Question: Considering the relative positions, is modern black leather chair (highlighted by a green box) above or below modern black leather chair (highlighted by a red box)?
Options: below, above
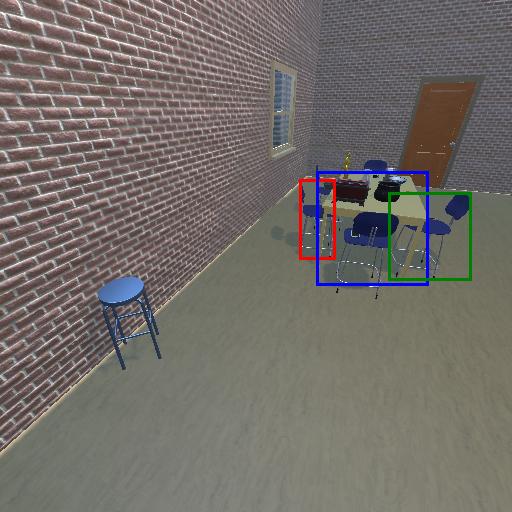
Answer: below